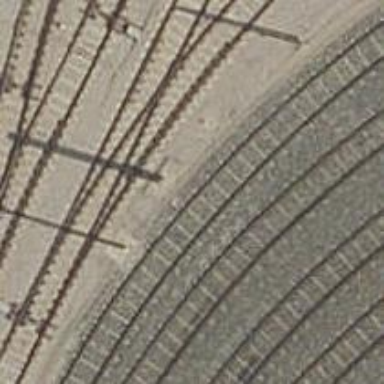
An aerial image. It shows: Yard with electrified contact line.